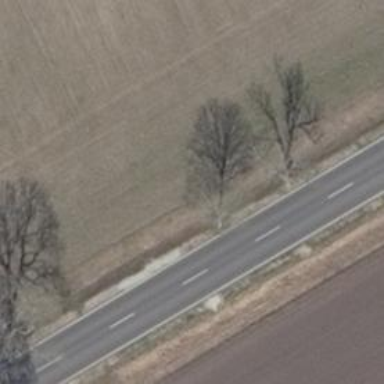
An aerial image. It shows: Row of deciduous broadleaved trees.